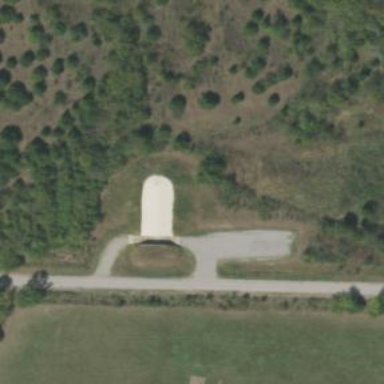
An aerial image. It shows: Military bunker for protection and defense.